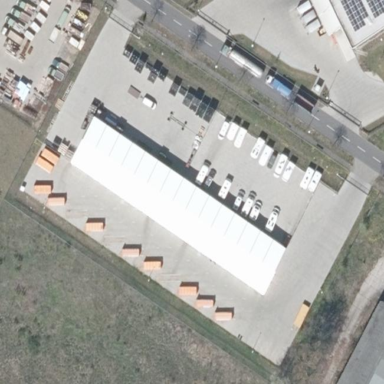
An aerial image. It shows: Industrial area featuring warehouse.